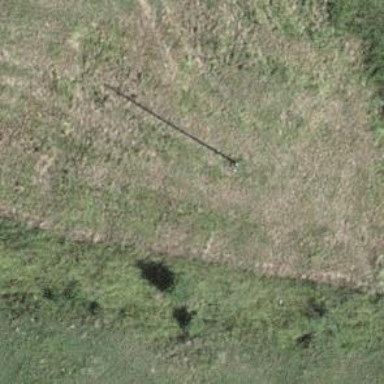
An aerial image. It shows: Utility pole in the area.